Field crop: maize
Growth stage: 2
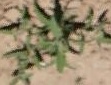
Species: atriplex